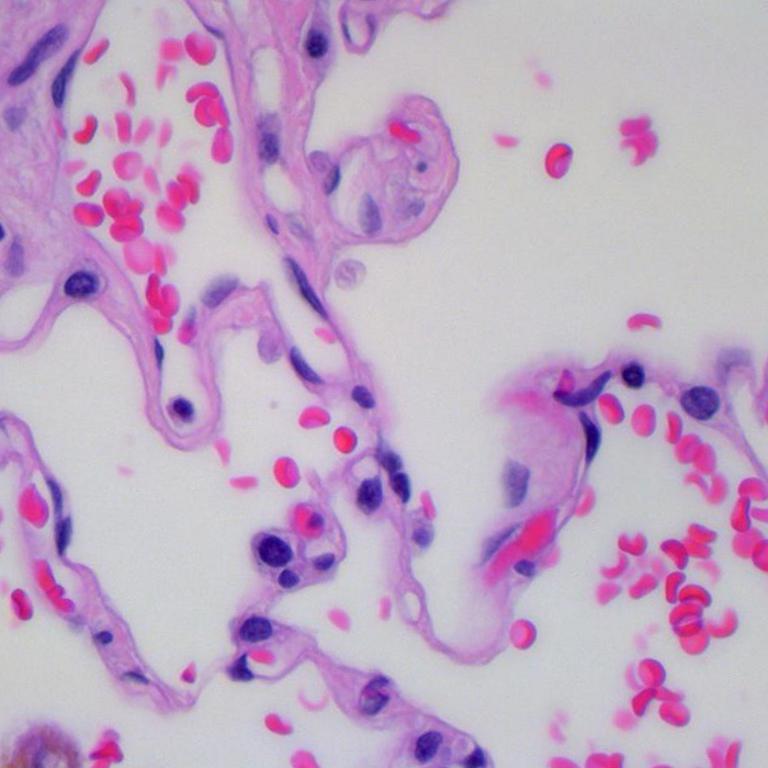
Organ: lung
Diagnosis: benign